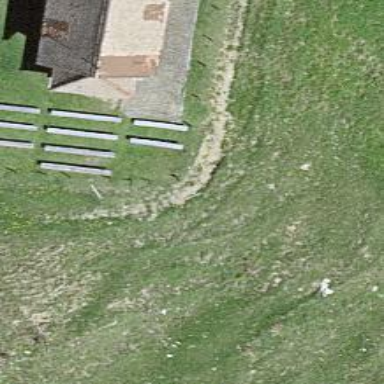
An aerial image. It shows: Bench.